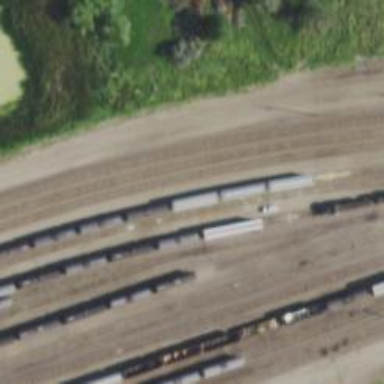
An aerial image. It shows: Railway yard used for servicing trains.